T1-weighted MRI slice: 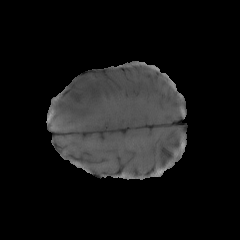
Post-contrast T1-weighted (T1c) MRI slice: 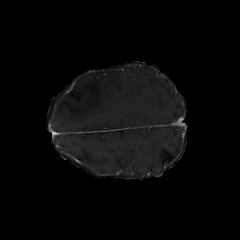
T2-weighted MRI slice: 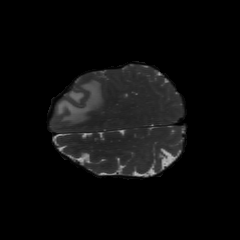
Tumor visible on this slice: yes